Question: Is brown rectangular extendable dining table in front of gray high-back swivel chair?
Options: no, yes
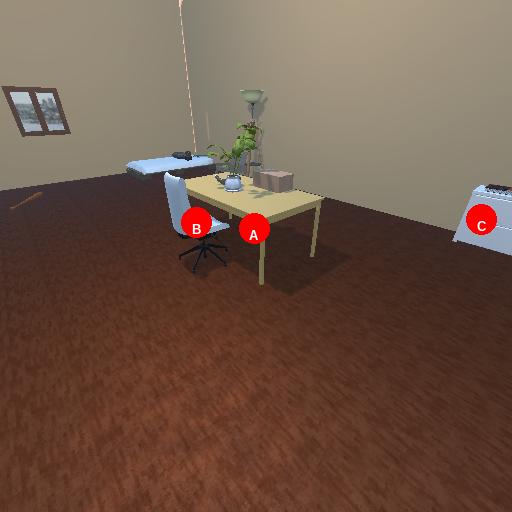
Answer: no